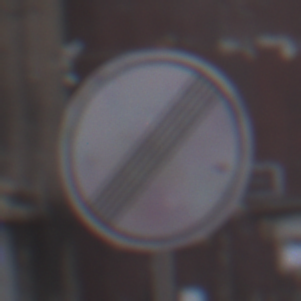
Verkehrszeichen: EndeSaemtlicherBegrenzungen
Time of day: MorningAfternoon
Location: Outdoor (Urban)
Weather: PartlyCloudy
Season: NotSpecified
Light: Natural